Question: I got which is loaded from a multiline JSON file.
One of the column () schema is as below:
'''
root
|-- data: array (nullable = true)
| |-- element: struct (containsNull = true)
| | |-- f: struct (nullable = true)
| | | |-- 0: struct (nullable = true)
| | | | |-- v: double (nullable = true)
| | |-- ts: string (nullable = true)
'''
And sample Data:
'''
array
0: {"f": {"0": {"v": 25.08}}, "ts": "2021-01-11T05:59:00.170Z"}
1: {"f": {"0": {"v": 25.92}}, "ts": "2021-03-22T03:29:00.170Z"}
2: {"f": {"0": {"v": 25.94}}, "ts": "2021-03-22T03:39:00.173Z"}
3: {"f": {"0": {"v": 25.95}}, "ts": "2021-03-22T03:49:00.170Z"}
4: {"f": {"0": {"v": 25.99}}, "ts": "2021-03-22T04:00:00.173Z"}
'''
I want to just extract ts and v.
Example result

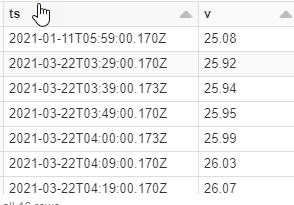
Answer: You can explode the array of structs into multiple rows, and select the required struct elements:
'''
import pyspark.sql.functions as F
df2 = df.select(F.explode('data').alias('data')).select('data.ts', 'data.f.0.v')
df2.show(truncate=False)
+------------------------+-----+
|ts |v |
+------------------------+-----+
|2021-01-11T05:59:00.170Z|25.08|
|2021-03-22T03:29:00.170Z|25.92|
|2021-03-22T03:39:00.173Z|25.94|
|2021-03-22T03:49:00.170Z|25.95|
|2021-03-22T04:00:00.173Z|25.99|
+------------------------+-----+
'''